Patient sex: F
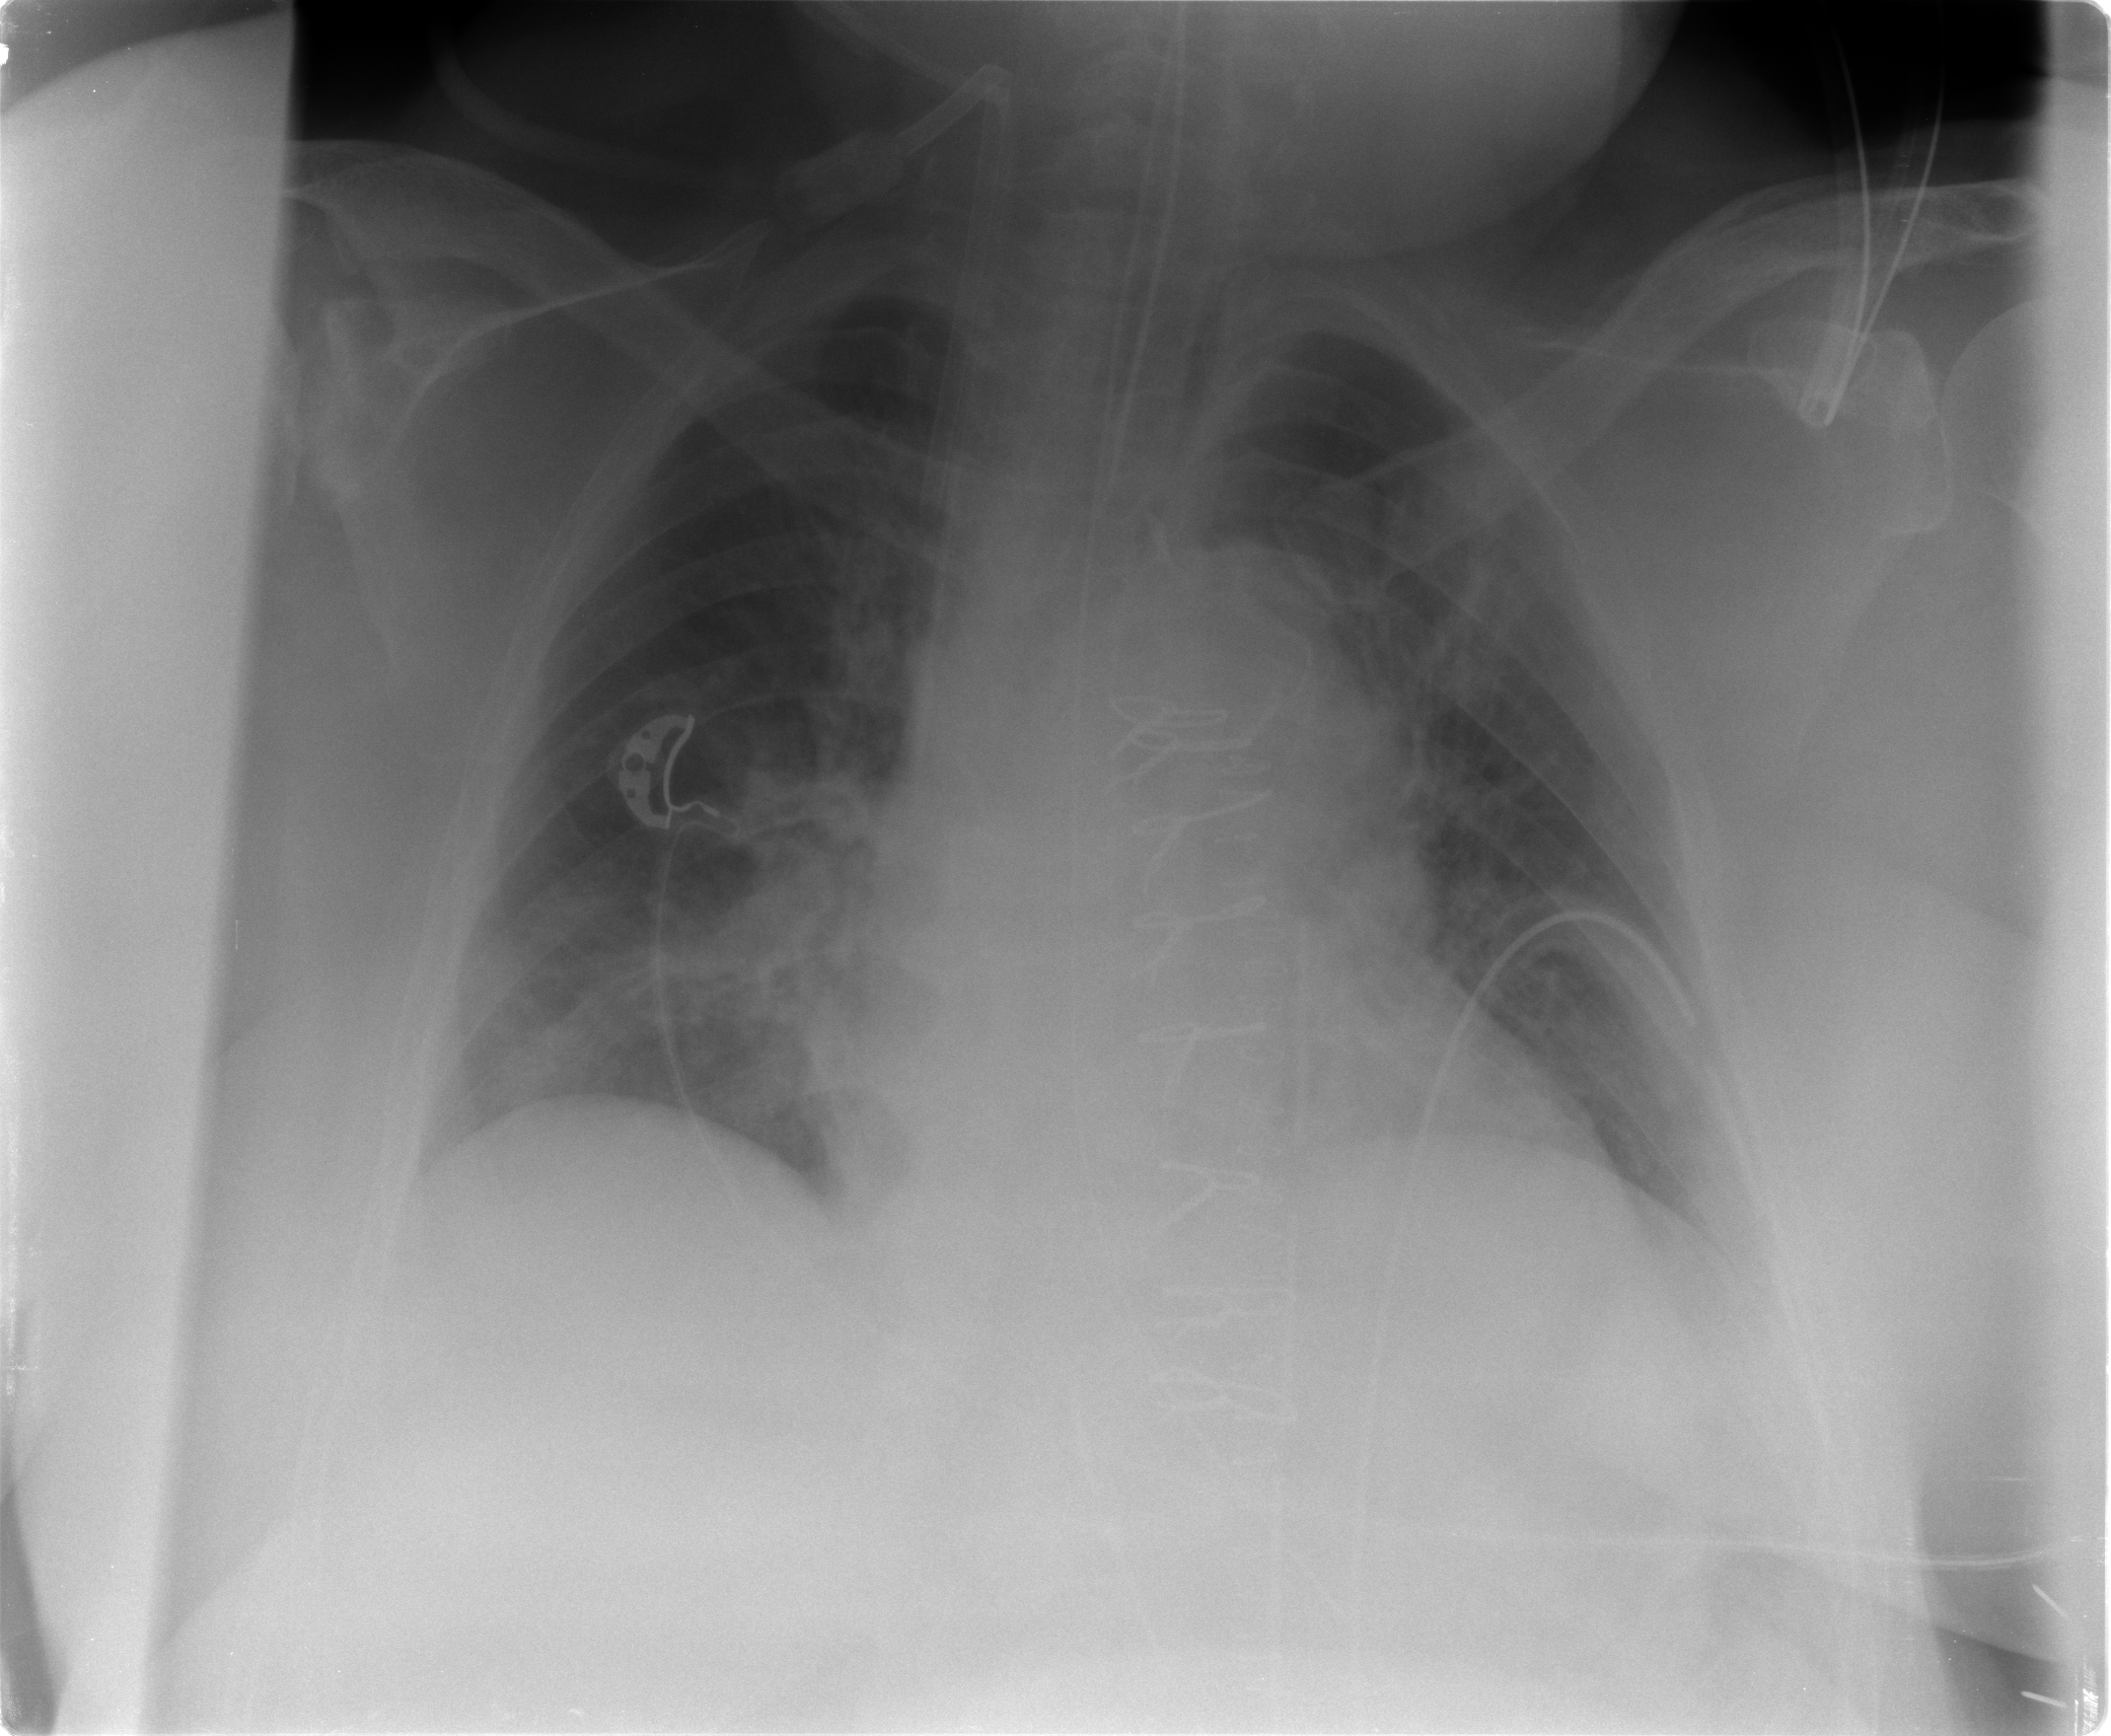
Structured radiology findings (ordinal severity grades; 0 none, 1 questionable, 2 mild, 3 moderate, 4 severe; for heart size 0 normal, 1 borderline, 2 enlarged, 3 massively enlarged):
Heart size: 2
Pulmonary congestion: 2
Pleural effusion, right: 0
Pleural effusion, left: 0
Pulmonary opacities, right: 0
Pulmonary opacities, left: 0
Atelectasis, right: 2
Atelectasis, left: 2